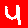
Digit: 4